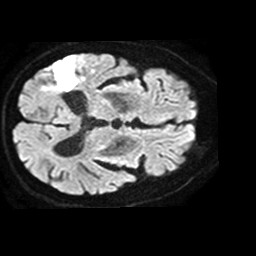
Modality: TRACE
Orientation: axial
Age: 61
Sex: male
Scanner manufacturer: philips
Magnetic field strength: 1.5 T
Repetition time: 3.643 s
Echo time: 0.09255 s